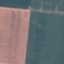
Land use / land cover: AnnualCrop